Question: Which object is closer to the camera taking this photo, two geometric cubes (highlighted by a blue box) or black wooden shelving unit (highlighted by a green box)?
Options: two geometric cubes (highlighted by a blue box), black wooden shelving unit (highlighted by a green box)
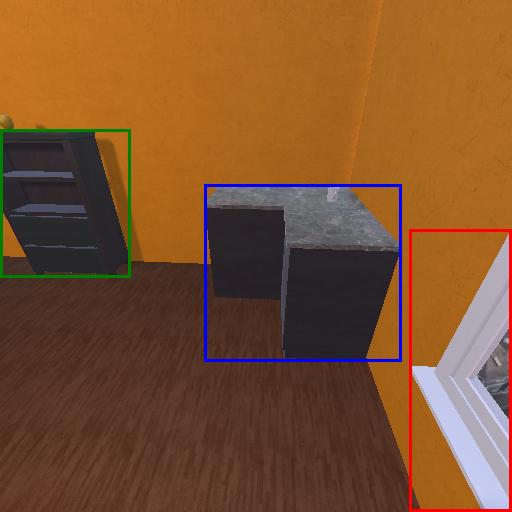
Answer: two geometric cubes (highlighted by a blue box)